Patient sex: M
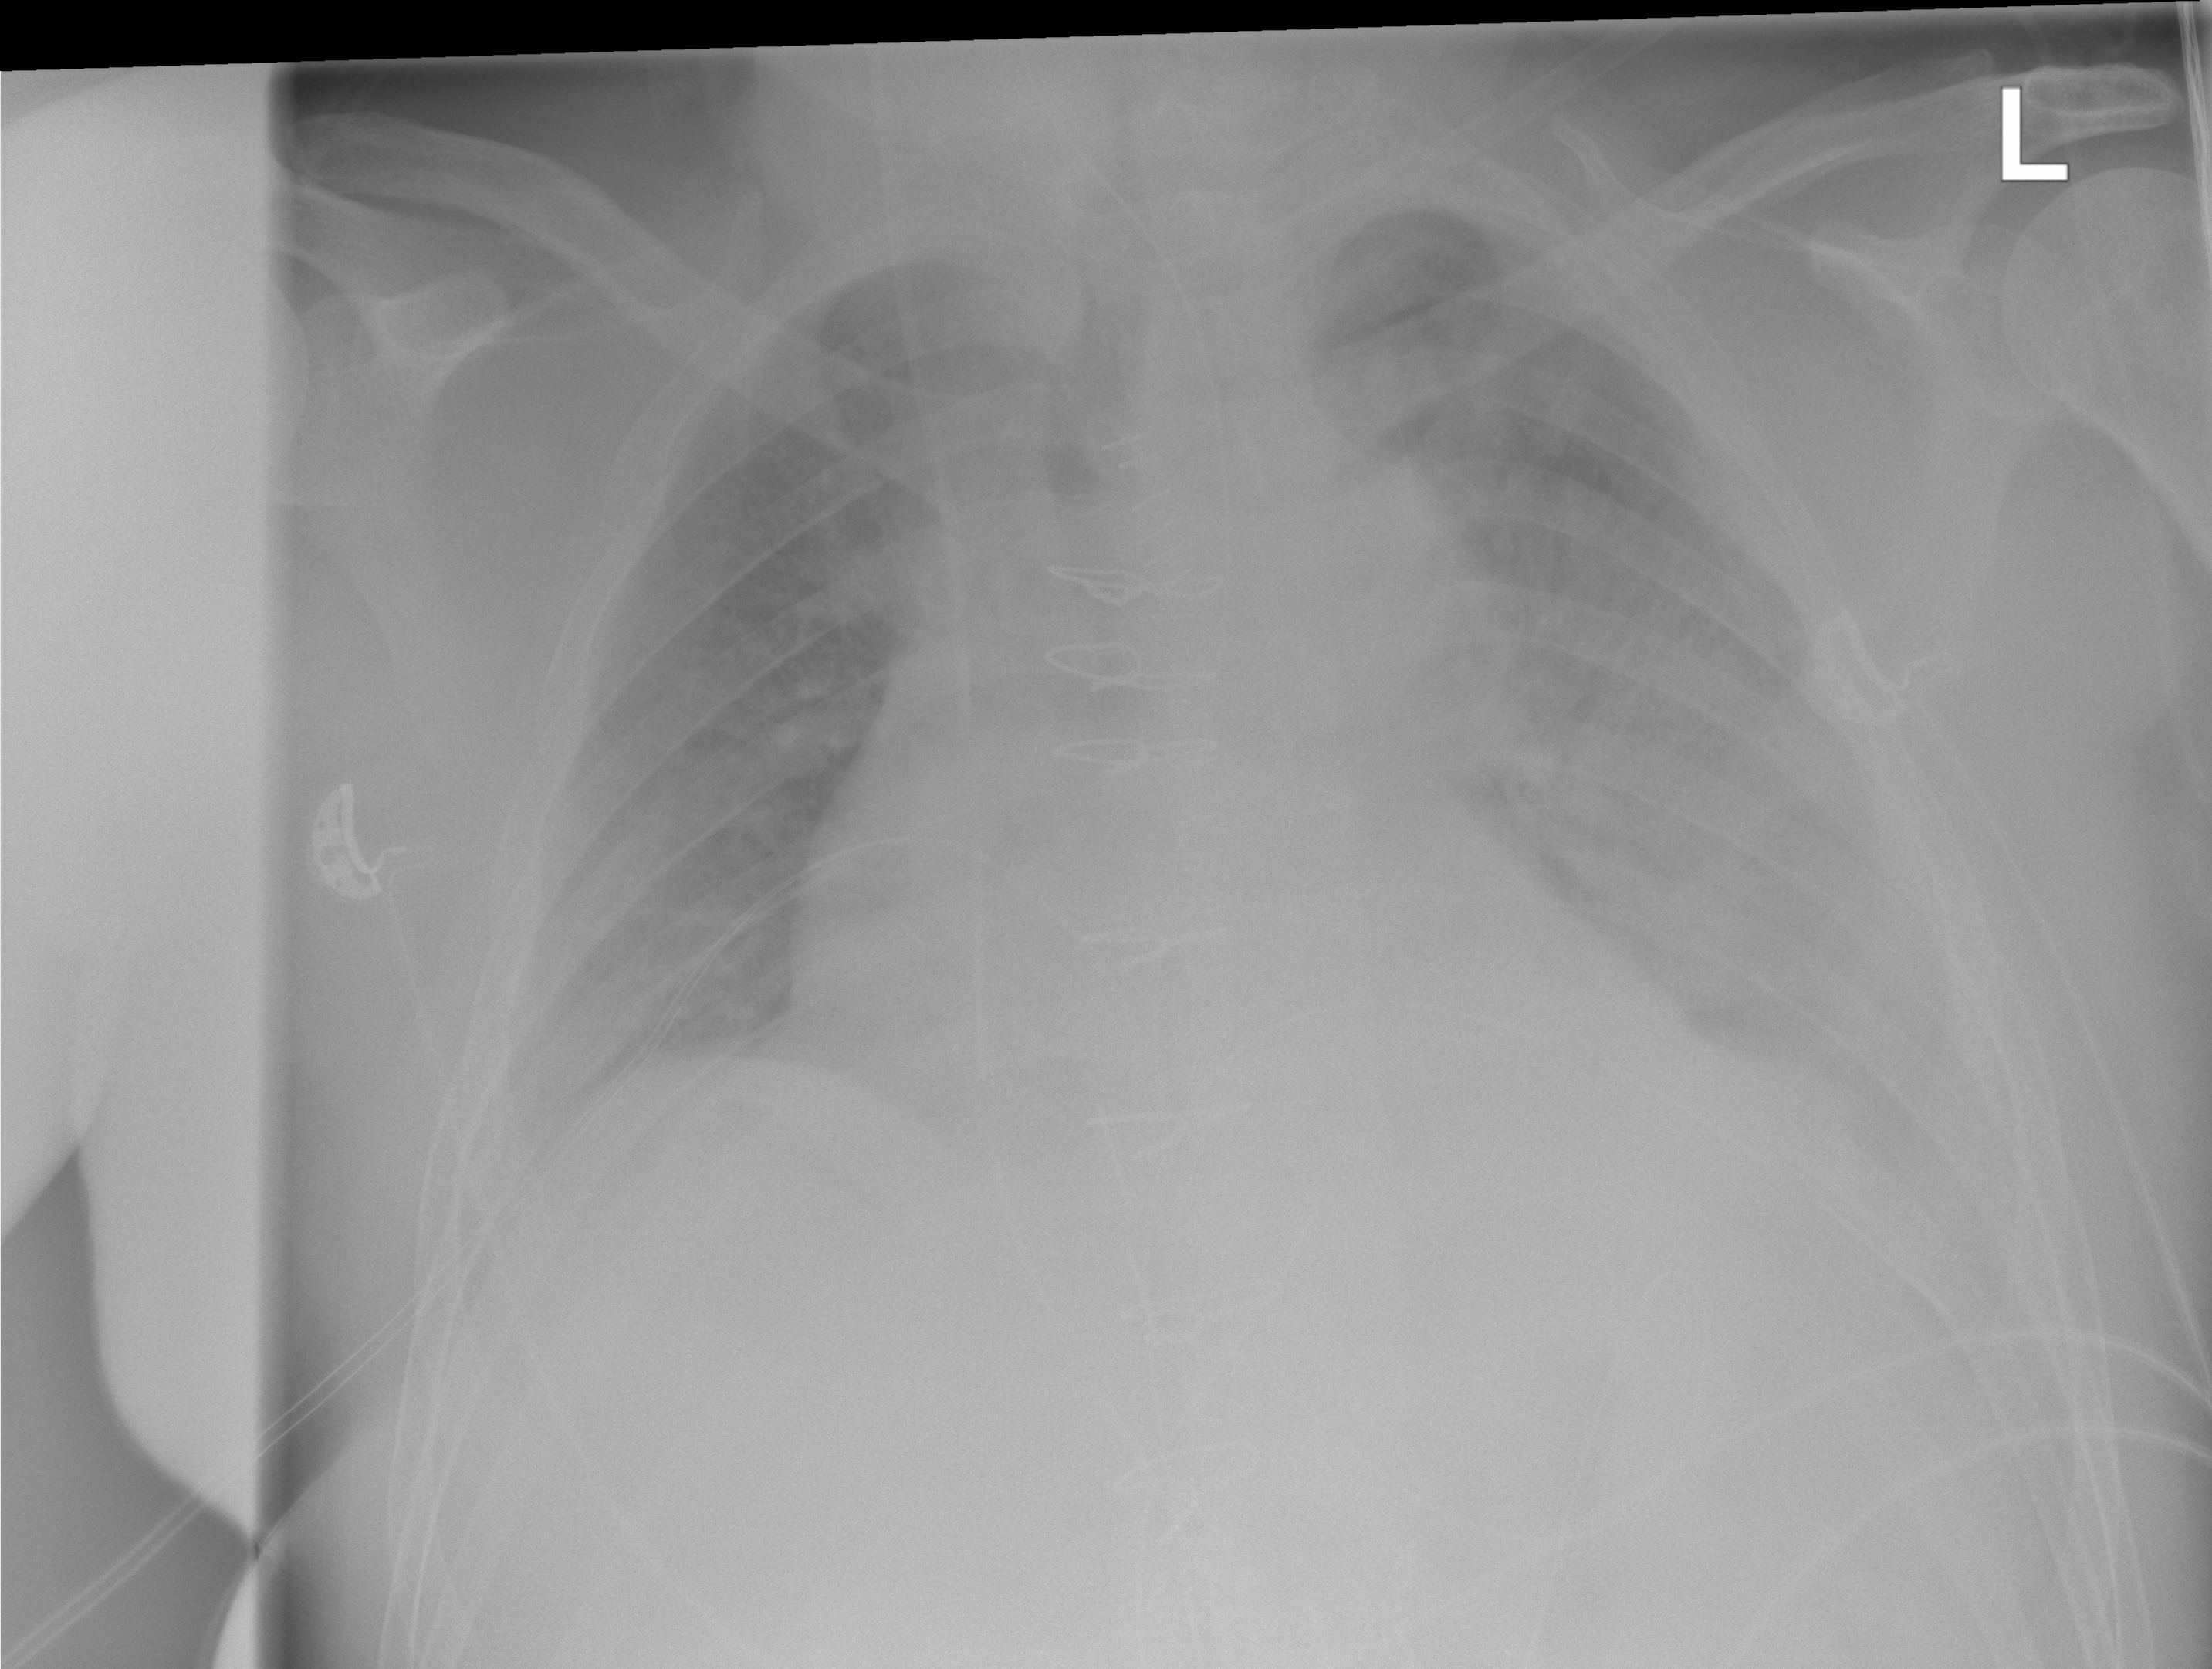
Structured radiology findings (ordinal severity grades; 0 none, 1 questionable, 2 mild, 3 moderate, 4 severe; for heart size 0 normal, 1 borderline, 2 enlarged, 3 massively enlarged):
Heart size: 0
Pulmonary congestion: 2
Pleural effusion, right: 0
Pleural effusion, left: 2
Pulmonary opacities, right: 0
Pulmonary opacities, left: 3
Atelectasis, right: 0
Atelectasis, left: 3